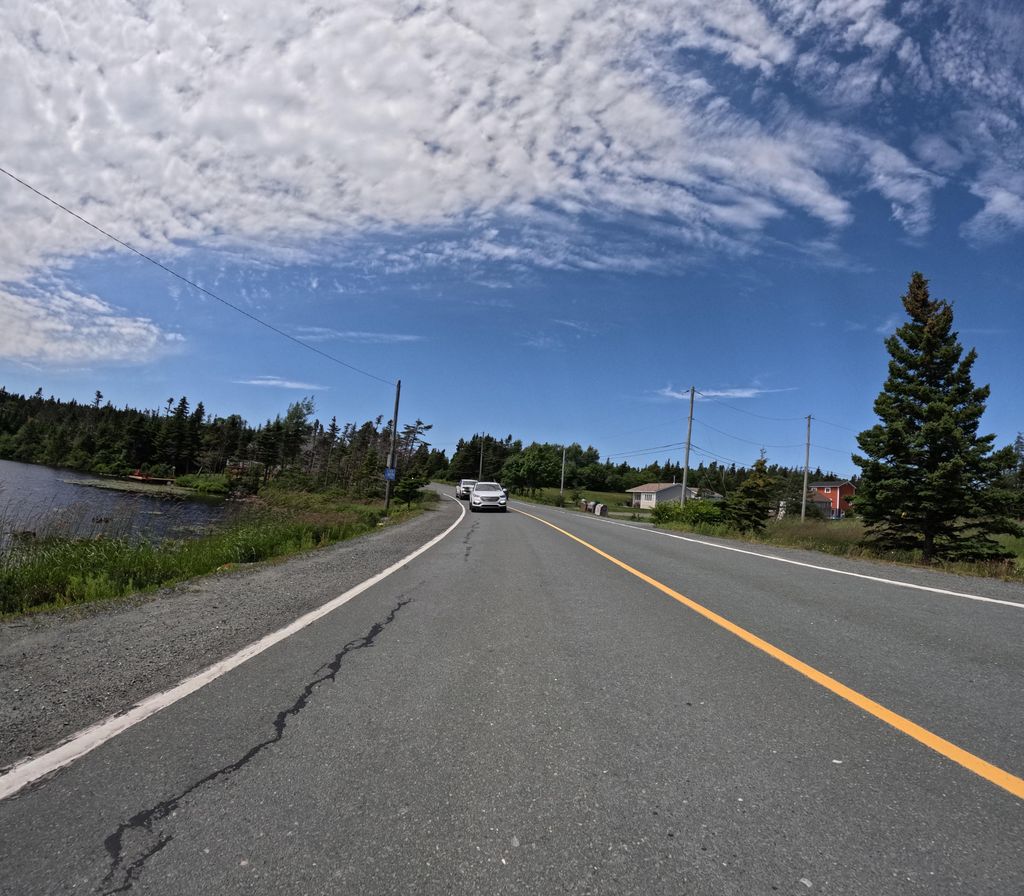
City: st_johns